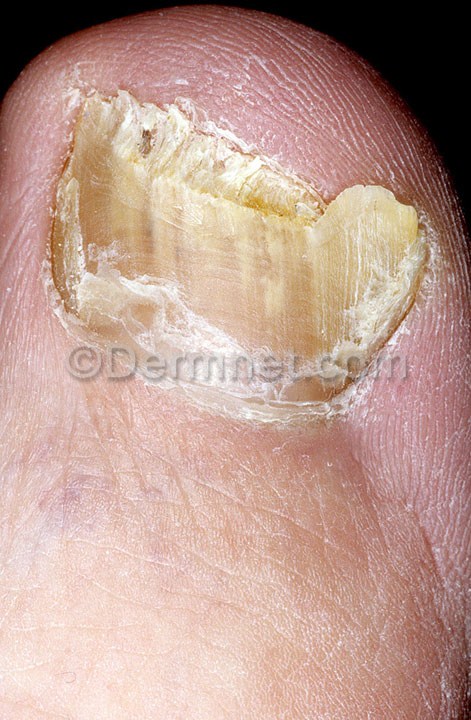
Disease: Nail Fungus and other Nail Disease